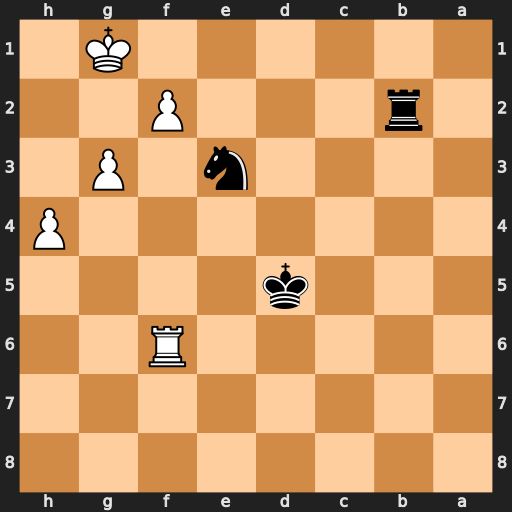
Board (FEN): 8/8/5R2/3k4/7P/4n1P1/1r3P2/6K1
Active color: b
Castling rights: -
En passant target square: -
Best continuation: Rb1+ Kh2 Ng4+ Kg2 Nxf6